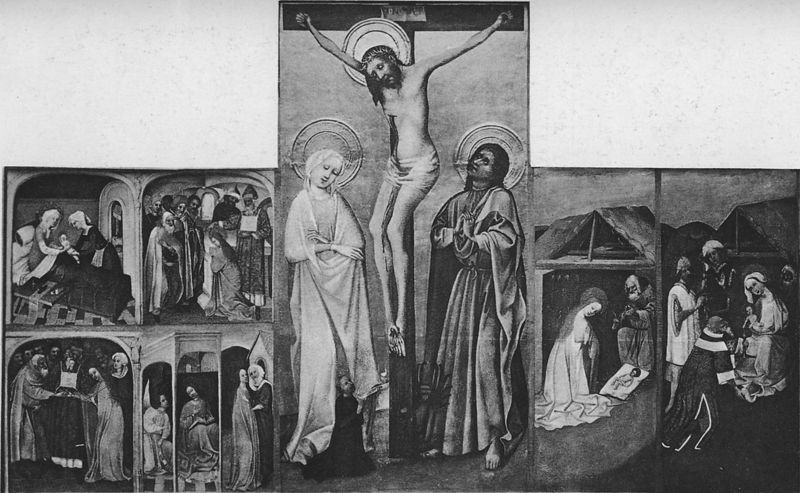
Titel: Linnicher Altartafel
Künstler: Meister Wilhelm
Standort: Herkunft: Düren, Linnich, katholische Pfarrkirche (EU - D - NRW - Köln)
Institution: Soermondt-Ludwig Museum, Aachen (seit 1880/01)
Schlagwörter: gemälde, mann, mitte, weg, johannes, tod, kirche, gewänder, engel, figuren, foto, fotografie, lendentuch, kreuz, religion, schwarz-weiß, knien, bildnisse, bildniss, altar, schein, heiligenschein, leben, nimbus, christus, jesus, jesus christus, kreuzigung, knieend, stall, könige, heilige, maria, anbetung, maria magdalena, mutter gottes, hirten, szenen, christentum, altarbild, anna, heimsuchung, tafelbild, josef, verkündigung, geburt, weihnachten, heilige familie, stifter, geburt christi, triptychon, triptichon, passion, altargemälde, kalvarienberg, empfängnis, schristus, christis, vita, leidensweg, drei könige, heilige drei könige, martha, kreuzigungsszene, stifterfigur, heilkge drei könige